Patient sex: F
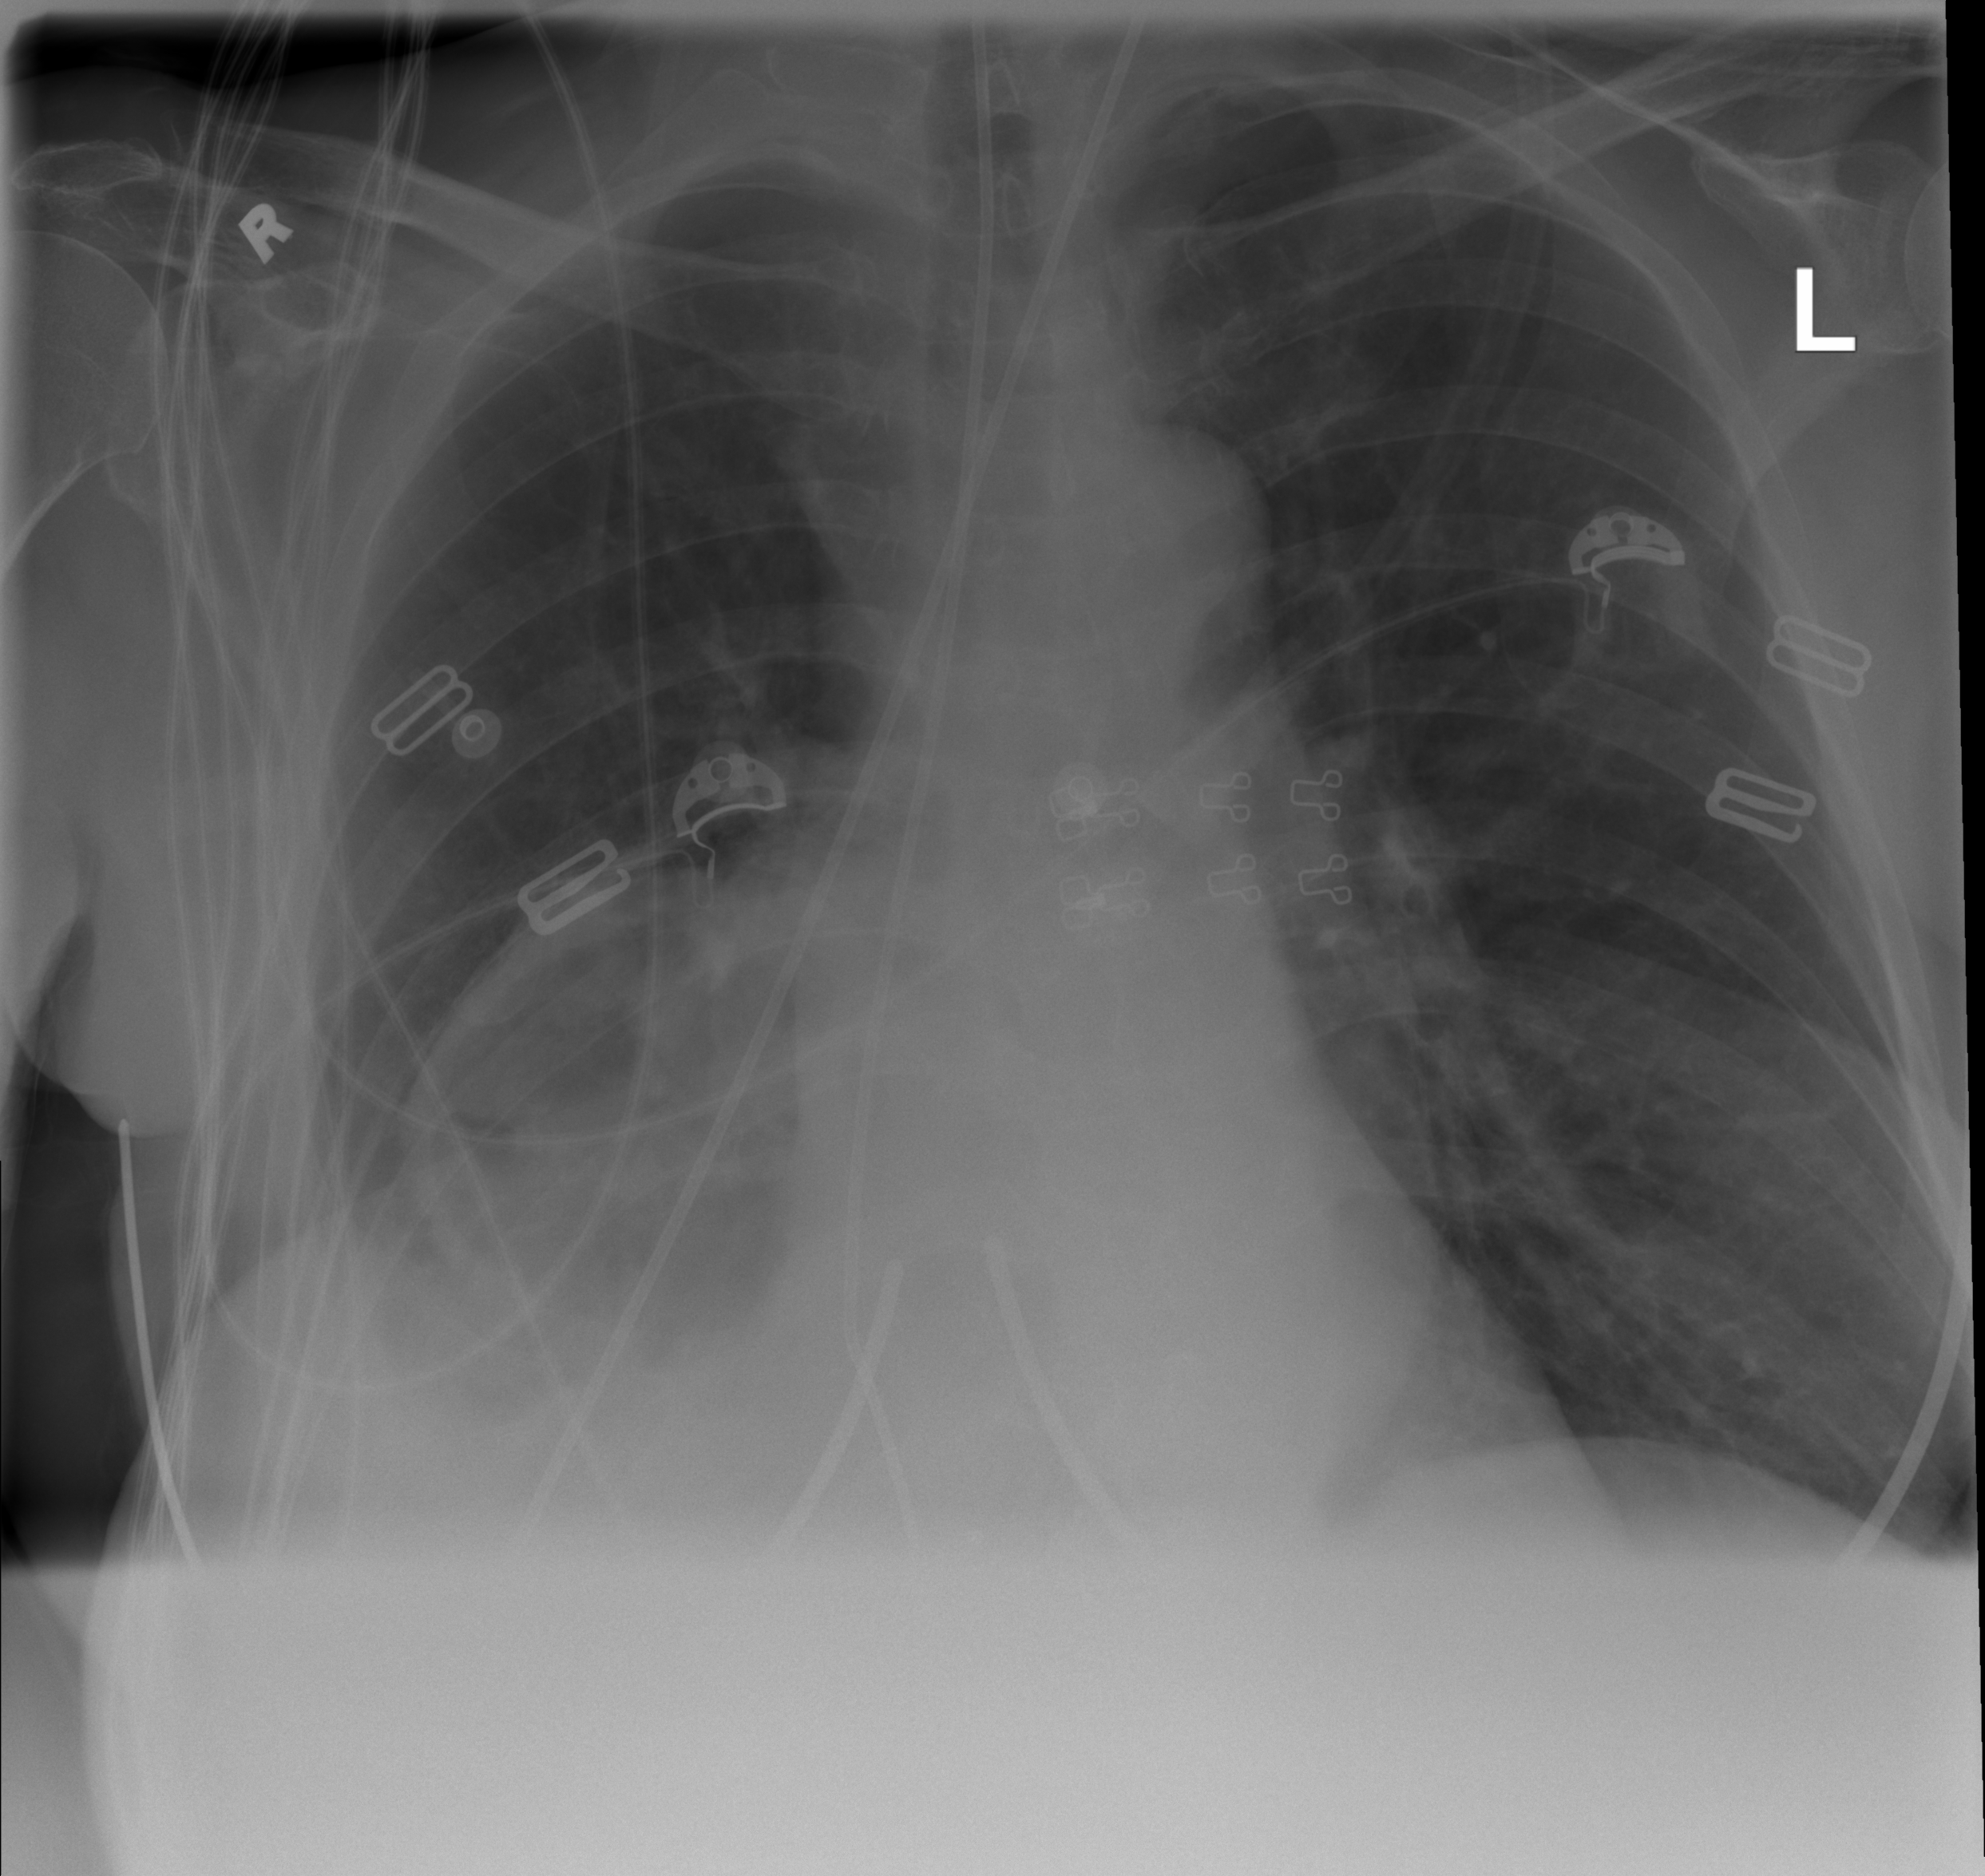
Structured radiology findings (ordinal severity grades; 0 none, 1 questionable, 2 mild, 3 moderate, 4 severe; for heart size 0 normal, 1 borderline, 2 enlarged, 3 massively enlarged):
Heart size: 0
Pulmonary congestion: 0
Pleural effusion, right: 0
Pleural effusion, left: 0
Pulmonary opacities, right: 2
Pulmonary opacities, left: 0
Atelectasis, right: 2
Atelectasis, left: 0